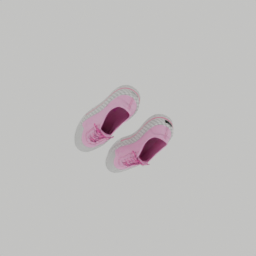
Label: people